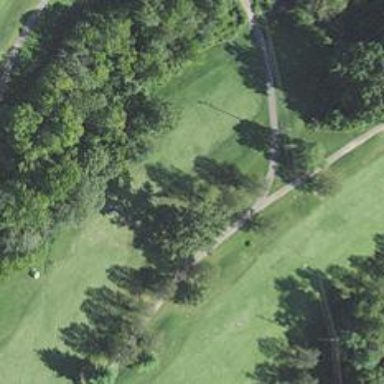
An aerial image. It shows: Golf hole.